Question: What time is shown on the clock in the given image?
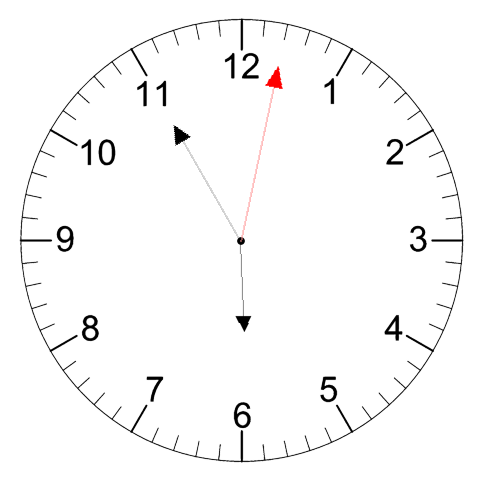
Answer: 05:55:02